Question: I have created a page with a button that opens up a new page, a pop-up if you will.
'''
btnToolbarSearch.Attributes.Add("onclick", "window.open('DagbokSearch.aspx','','height=600,width=600');return false");
'''
On this new page that opens up I have a gridview where you get the below info. (You do a search on the "from date" to the "to date" and get the records in between.)

The first column where it says "Ga till" is a link
'''
<asp:HyperLinkField DataNavigateUrlFields="Foretag"
DataNavigateUrlFormatString="userProfile.aspx?ID={0}"
Text="Ga till" />
'''
I would like this link to get me back to the previous page and open up the object with the corresponding id, I'm not sure how to accomplish this. Maybe there is a better way then the one I'm using but I'm still learning.
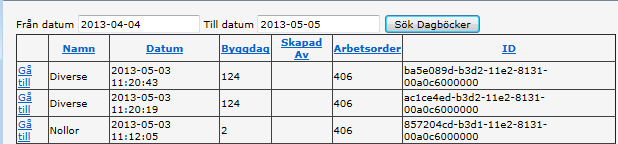
Answer: You should be able to use the <URL> property to get a reference to the parent window. You can then set it's URL to the selected link, and close the popup window.
Something like this should do the trick:
'''
// Place this near your closing </body> tag
// NB Uses jQuery and event delegation
$(function() {
$('table').on('click', 'tr > td:first > a', function(event) {
if (window.opener) {
event.preventDefault();
window.opener.location.href = this.href;
window.close();
}
});
});
'''